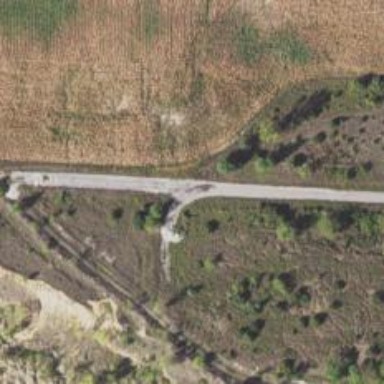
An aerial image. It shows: Simple road.